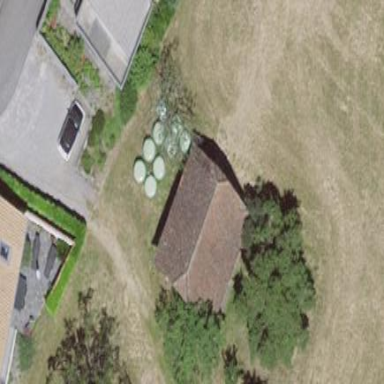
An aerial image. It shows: Barn.